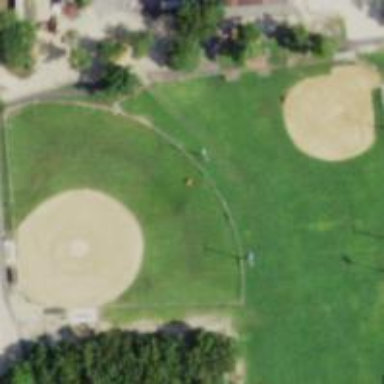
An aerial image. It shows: Softball pitch for leisure and sport activities.